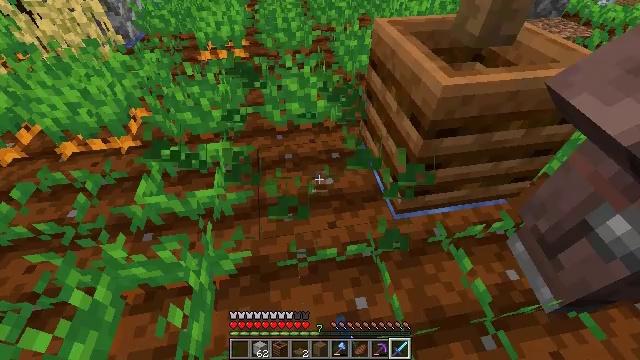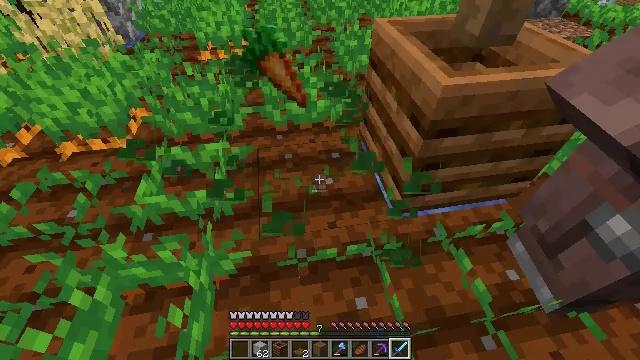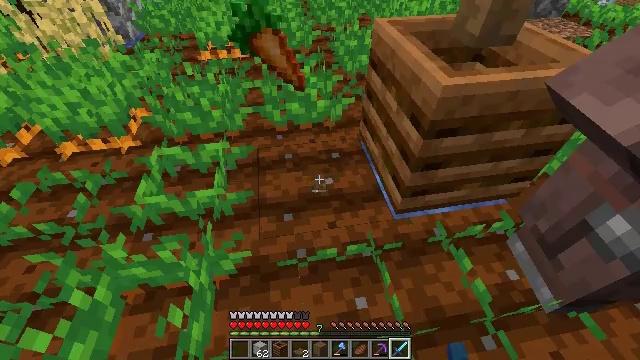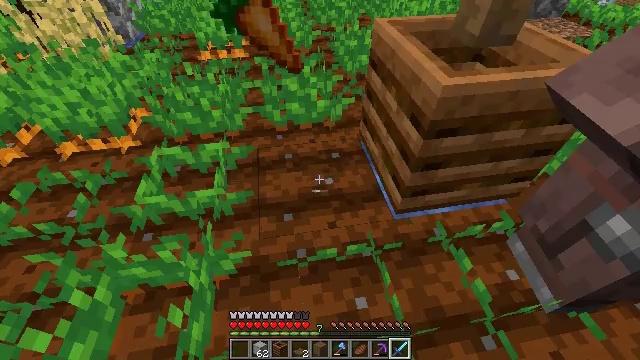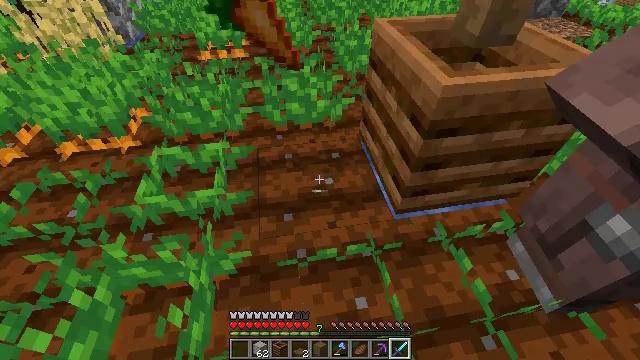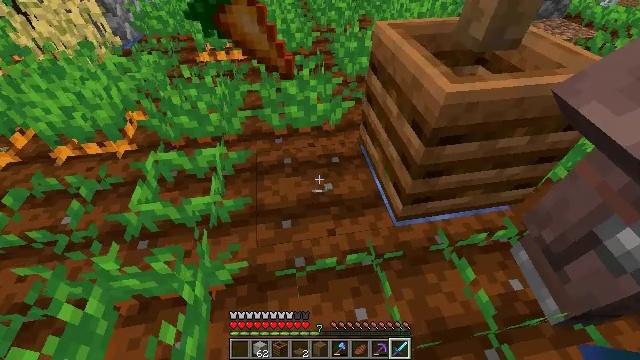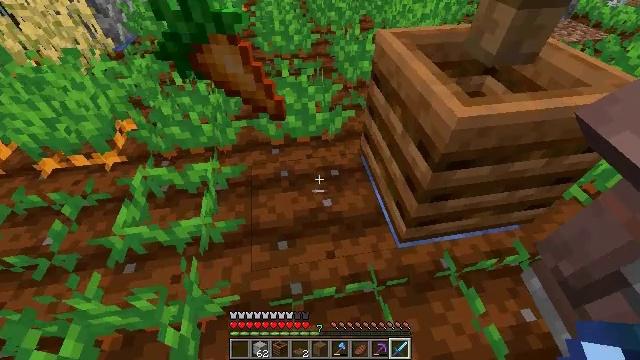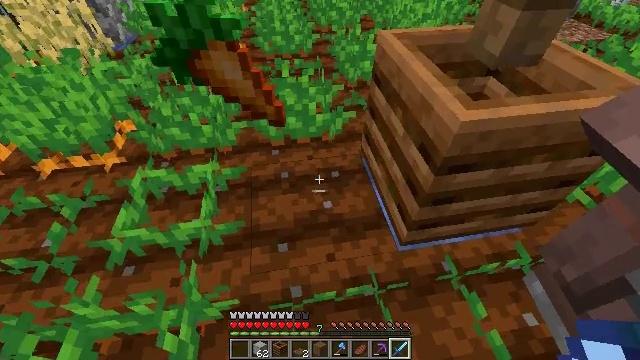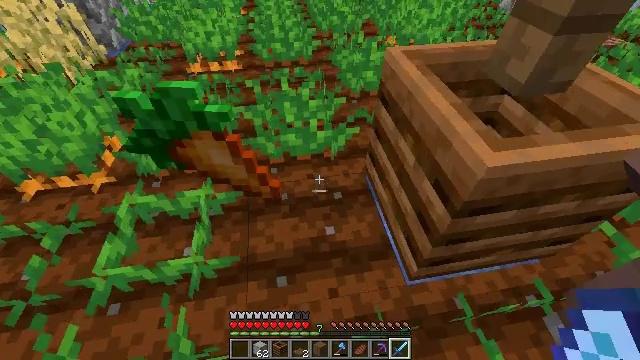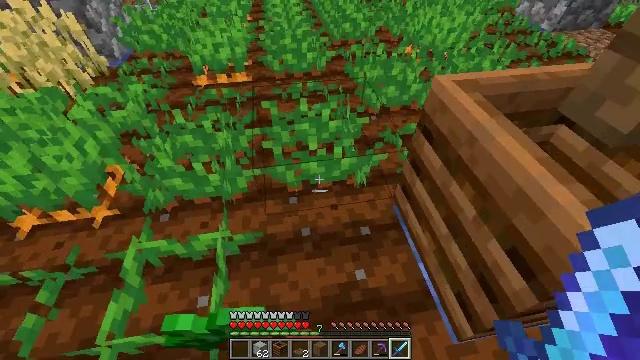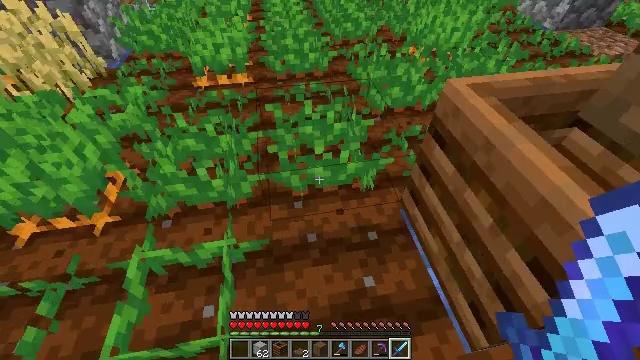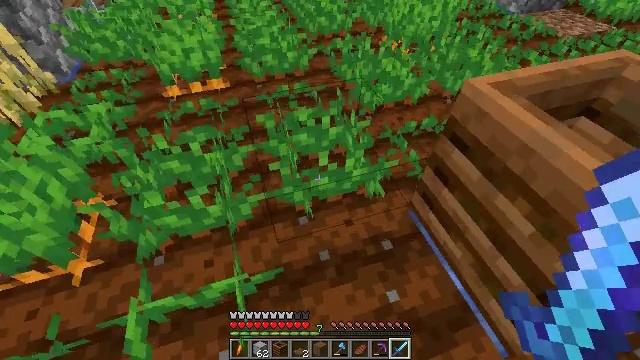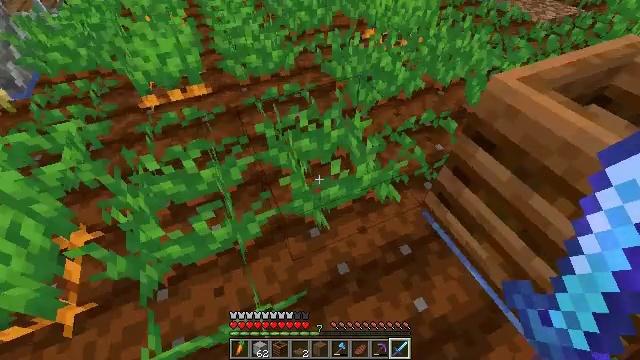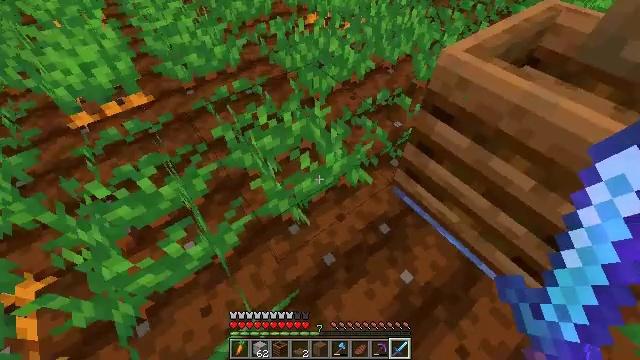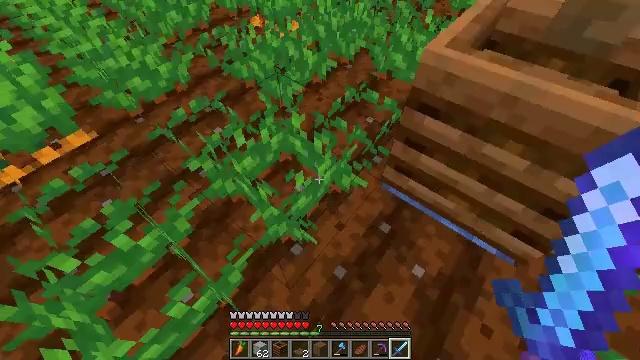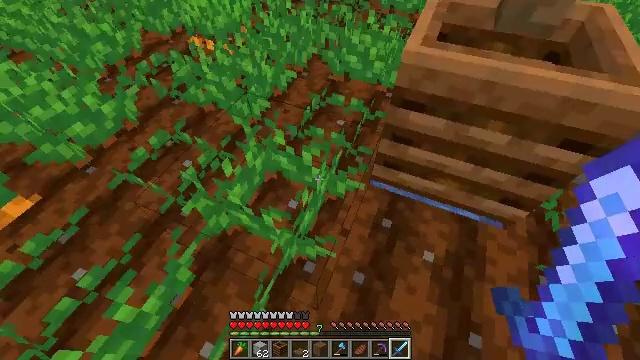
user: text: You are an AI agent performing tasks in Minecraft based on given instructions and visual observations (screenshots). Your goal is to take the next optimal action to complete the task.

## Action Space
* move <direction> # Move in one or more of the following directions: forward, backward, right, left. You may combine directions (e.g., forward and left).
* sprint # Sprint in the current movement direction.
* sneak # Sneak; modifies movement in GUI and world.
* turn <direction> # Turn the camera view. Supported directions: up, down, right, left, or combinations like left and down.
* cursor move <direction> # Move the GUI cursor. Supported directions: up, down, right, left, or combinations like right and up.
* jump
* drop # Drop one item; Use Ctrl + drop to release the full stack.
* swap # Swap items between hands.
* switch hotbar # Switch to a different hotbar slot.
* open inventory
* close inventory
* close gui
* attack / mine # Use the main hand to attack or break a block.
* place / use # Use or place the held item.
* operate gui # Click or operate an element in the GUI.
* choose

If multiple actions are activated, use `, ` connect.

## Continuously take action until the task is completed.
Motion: motion action
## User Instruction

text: Reclaim the spruce fence for reuse.
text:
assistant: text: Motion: no_op
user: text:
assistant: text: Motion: no_op
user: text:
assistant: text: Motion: no_op
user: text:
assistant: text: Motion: no_op
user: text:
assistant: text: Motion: move forward
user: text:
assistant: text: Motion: move forward
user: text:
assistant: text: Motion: move forward
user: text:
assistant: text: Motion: move forward and move left
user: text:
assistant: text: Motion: move forward and move left
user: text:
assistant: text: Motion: move forward and move left
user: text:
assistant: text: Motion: move forward and move left, turn right and down
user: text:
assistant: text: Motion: move forward and move left, turn right and down
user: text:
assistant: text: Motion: move forward and move left, turn right and down
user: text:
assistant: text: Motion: move left, turn right
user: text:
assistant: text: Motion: turn right and up
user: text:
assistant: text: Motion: turn right and up
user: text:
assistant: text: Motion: turn right and up
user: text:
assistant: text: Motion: turn right and up
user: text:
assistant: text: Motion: turn right and up
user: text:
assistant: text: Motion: no_op
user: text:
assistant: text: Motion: no_op
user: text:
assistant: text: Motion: no_op
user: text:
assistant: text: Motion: turn right and up
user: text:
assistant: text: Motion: move left, turn right and up
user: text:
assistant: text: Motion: move left, turn right
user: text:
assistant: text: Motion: turn right
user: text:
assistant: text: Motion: turn right
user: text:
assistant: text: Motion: turn right
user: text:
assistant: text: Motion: turn right
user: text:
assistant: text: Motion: turn right